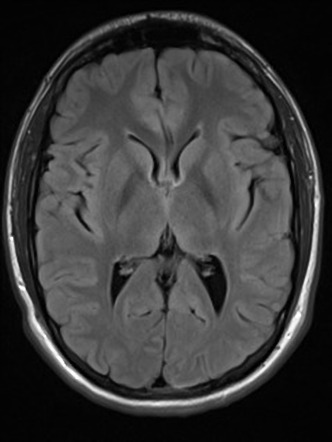
Label: notumor